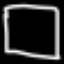
Label: square